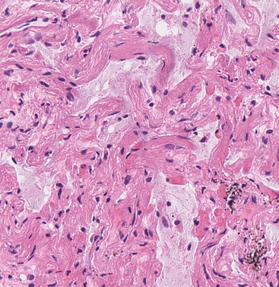
Tumor epithelial tissue: no
Tumor-associated stroma tissue: no
Normal tissue: yes